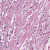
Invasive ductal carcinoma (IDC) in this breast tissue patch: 1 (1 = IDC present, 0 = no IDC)